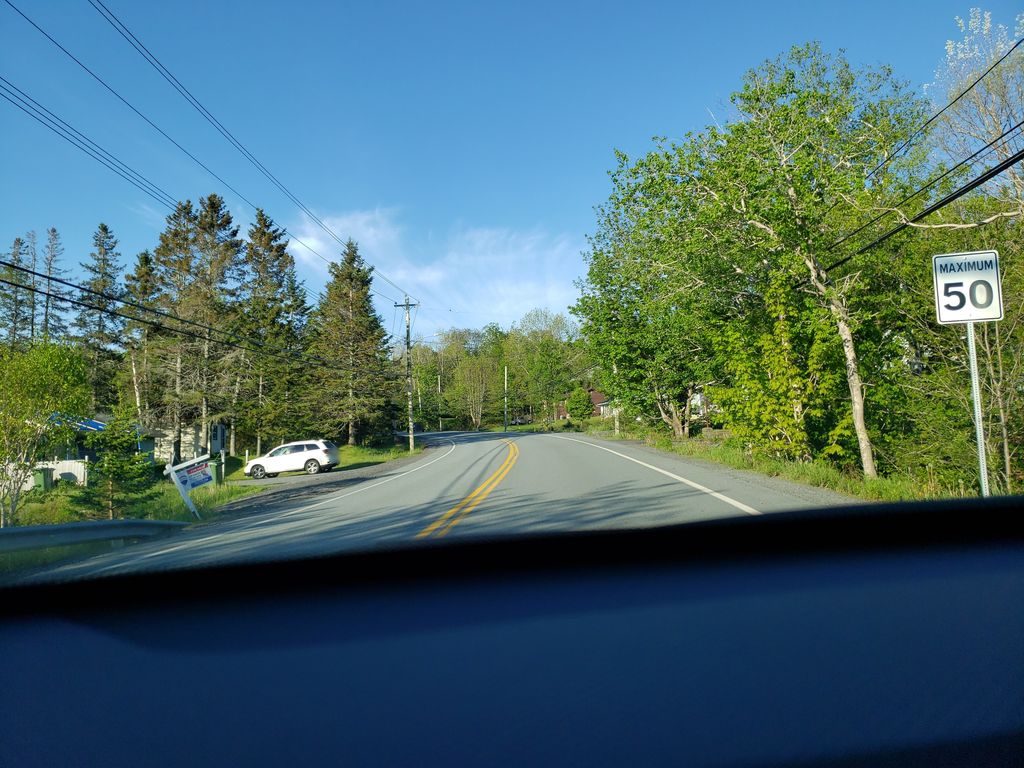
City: halifax